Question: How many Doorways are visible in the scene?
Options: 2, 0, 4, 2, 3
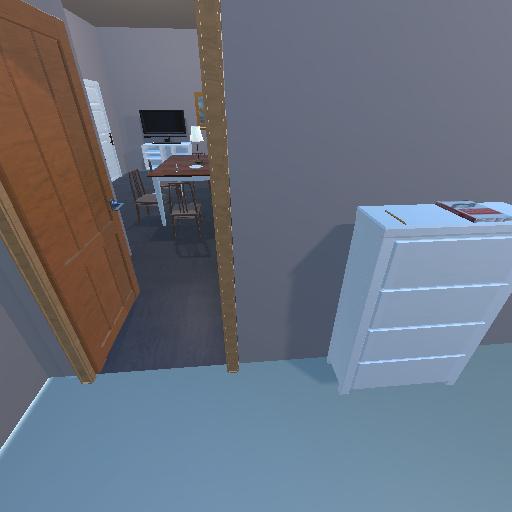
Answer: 2